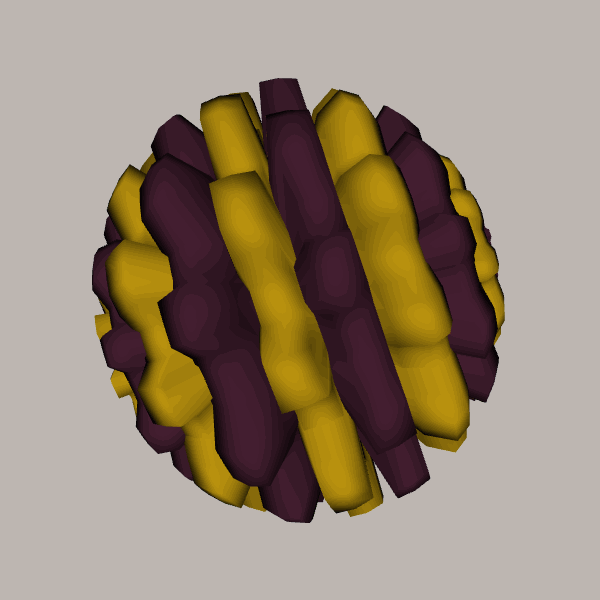
Background: light